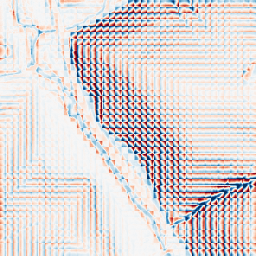
Category: wavelet
Decomposition family: wavelet_dwt
Decomposition parameters: wavelet: haar
level: 3
Upsampling method: bspline
Upsampling parameters: scale: 2
Upsampling scale: 2